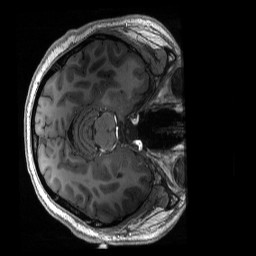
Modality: T1w
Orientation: axial
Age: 26
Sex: female